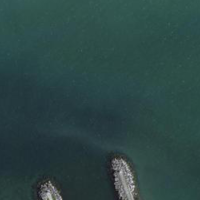
EUNIS habitat code: 14
Species observed at this site:
Phalacrocorax carbo
Cygnus olor
Melanitta nigra
Spatula clypeata
Actitis hypoleucos
Mareca strepera
Alopochen aegyptiaca
Mareca penelope